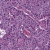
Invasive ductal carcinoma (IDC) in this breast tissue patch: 1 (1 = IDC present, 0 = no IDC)